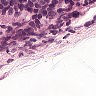
Metastatic tissue present: yes